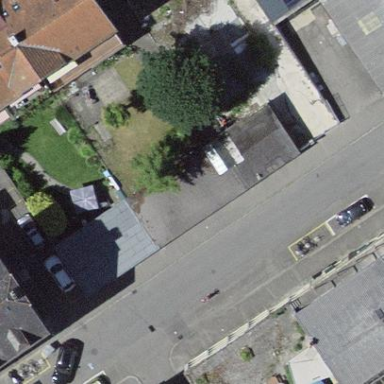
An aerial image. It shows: Group of garages.